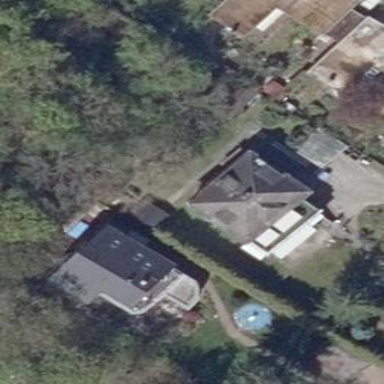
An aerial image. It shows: Detached building.